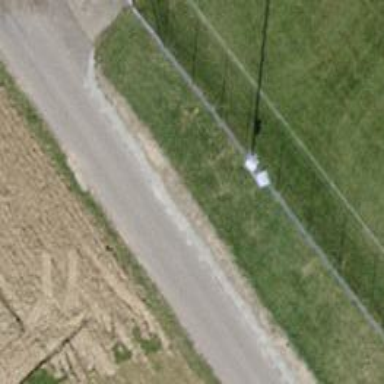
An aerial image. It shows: Floodlight.